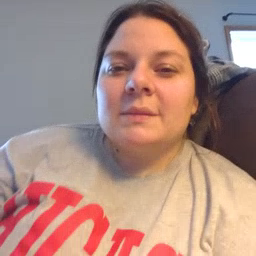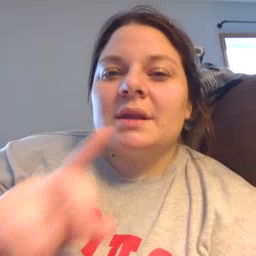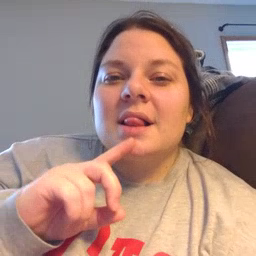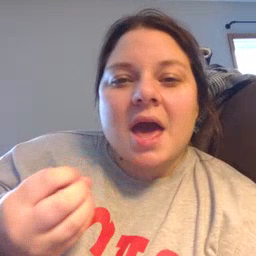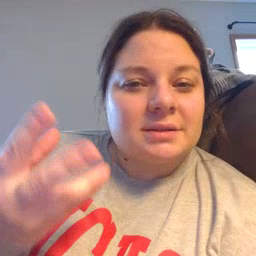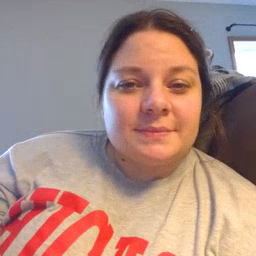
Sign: lamp